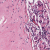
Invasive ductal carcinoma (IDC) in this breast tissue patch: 0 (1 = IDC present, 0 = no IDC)